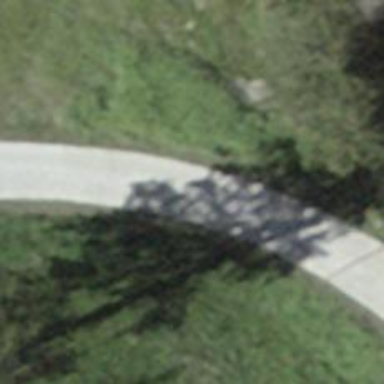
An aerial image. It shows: Unclassified road made of concrete plates.